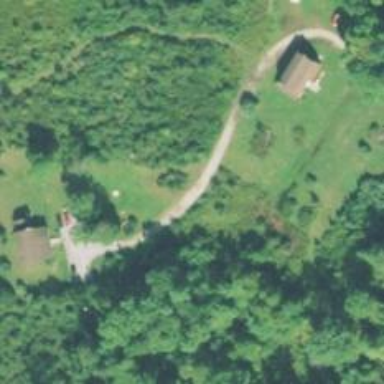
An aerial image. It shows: Residential driveway designated as service road.